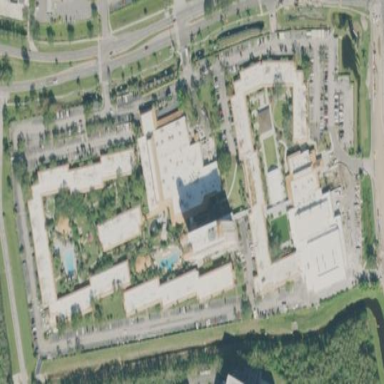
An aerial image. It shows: Hotel.